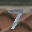
Label: 7